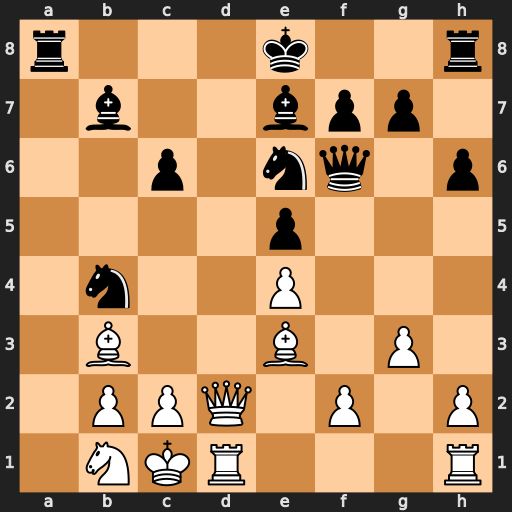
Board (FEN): r3k2r/1b2bpp1/2p1nq1p/4p3/1n2P3/1B2B1P1/1PPQ1P1P/1NKR3R
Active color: w
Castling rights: kq
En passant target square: -
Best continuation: Qd7+ Kf8 Qxb7